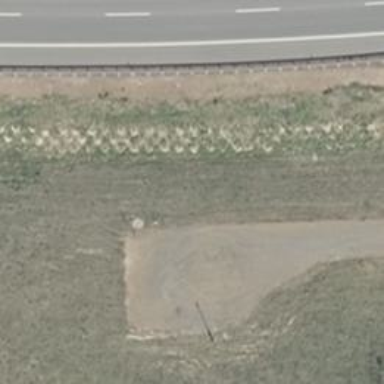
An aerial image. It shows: Turning circle on the road.